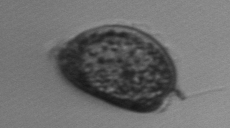
Label: Prorocentrum_micans